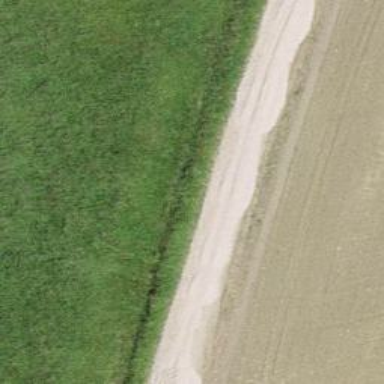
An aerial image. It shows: Track with grade 2 tracktype.